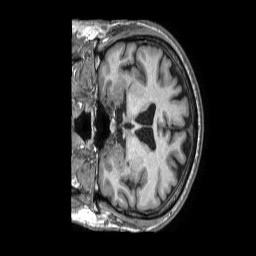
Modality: T1w
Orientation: coronal
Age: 60
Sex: male
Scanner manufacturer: philips
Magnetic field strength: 1.5 T
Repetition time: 0.007025 s
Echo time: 0.003183 s